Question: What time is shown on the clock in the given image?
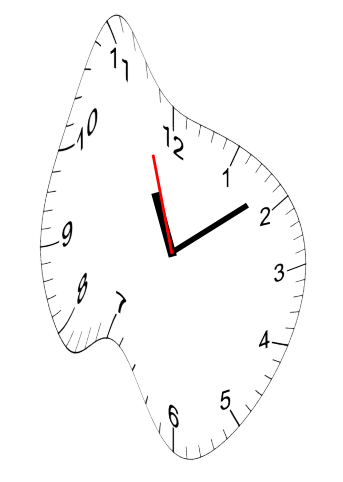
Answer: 11:08:57